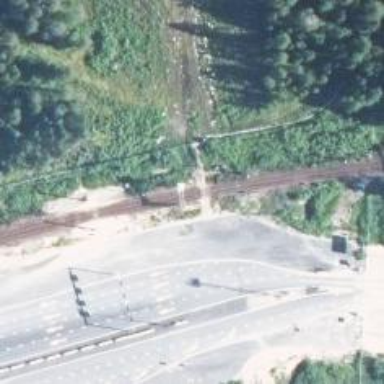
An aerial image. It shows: Railway crossing with saltire marking.